Question: I have :
'''
<header class="title">
<h1>Title</h1>
<a href="#" class="back">Back</a>
</header>
'''
And :
'''
.title {
height: 36px;
line-height: 36px;
position: relative;
overflow: hidden;
background-color: #eee;
margin-bottom: 30px;
}
.back {
position: absolute;
top: 0;
left: 0;
margin: 0 15px;
height: 36px;
line-height: 36px;
width: 42px;
overflow: hidden;
background-color: #ccc;
}
.title h1 {
margin: 0;
font-size: 24px;
text-align: center;
overflow: hidden;
white-space: nowrap;
text-overflow: ellipsis;
}
'''
Please see <URL>
I want to (1) make the text center aligned when it's short but (2) don't cover the back button on the left when it's too long.

As you can see in that jsfiddle, I added a 'margin-left' in the second example.
Is there any universal CSS way to approach that?
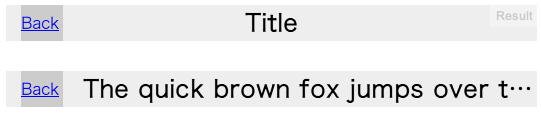
Answer: try this i updated your jsfiddle look at this
'jsfiddle' : <URL>